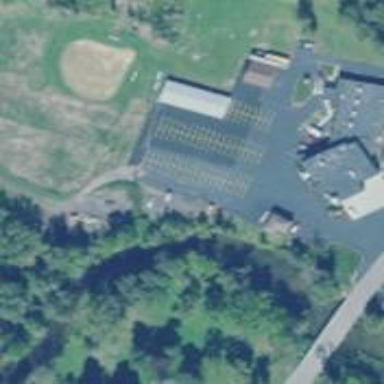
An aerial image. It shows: Parking area.